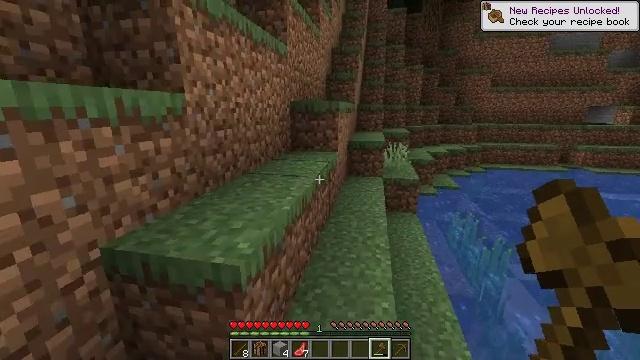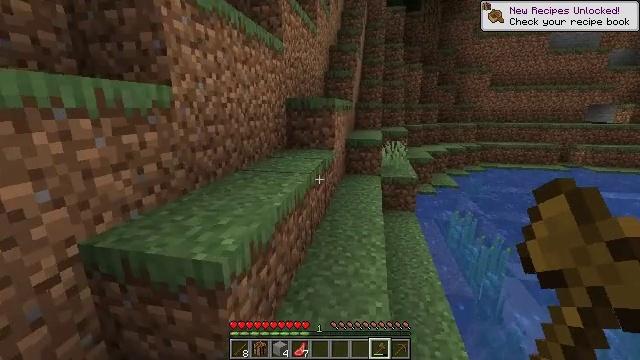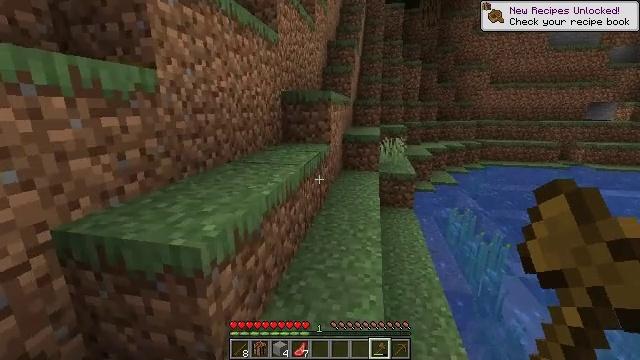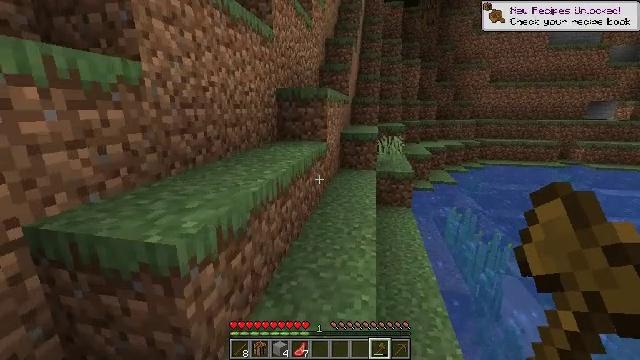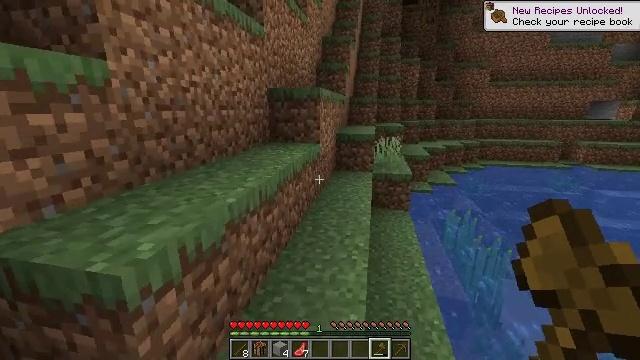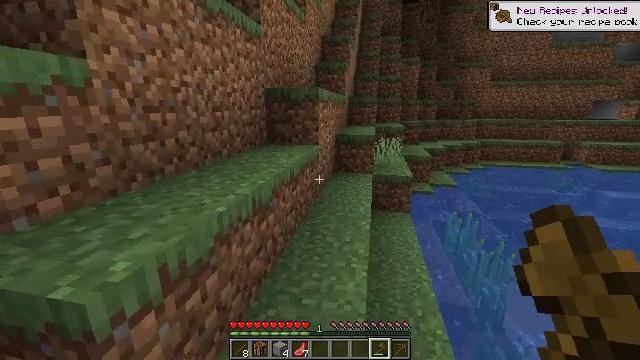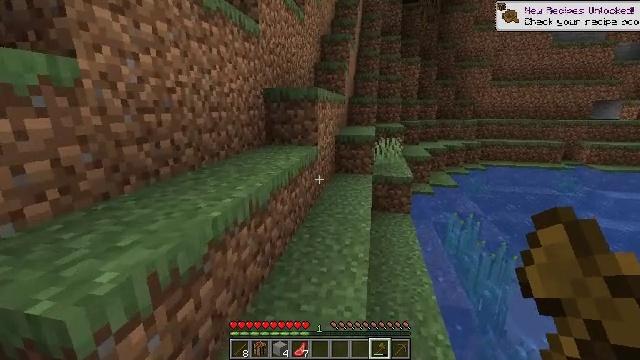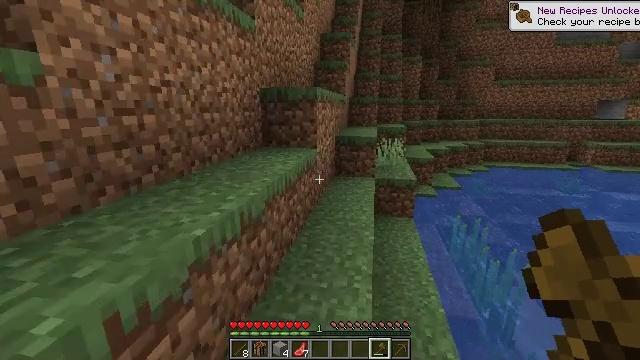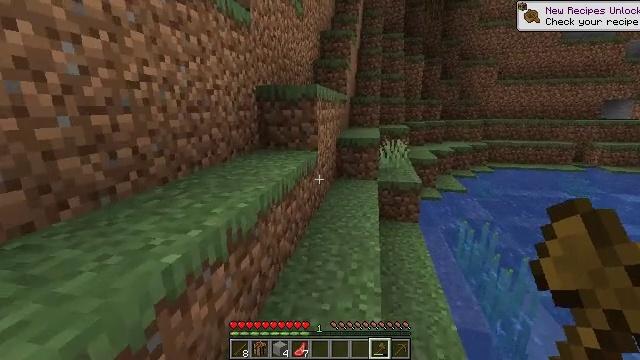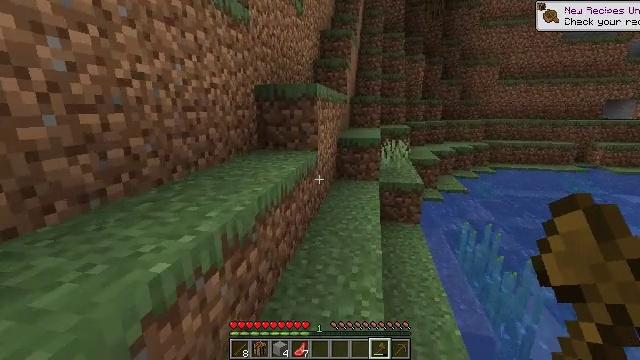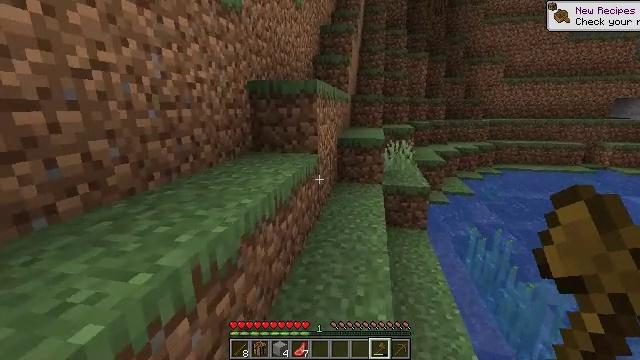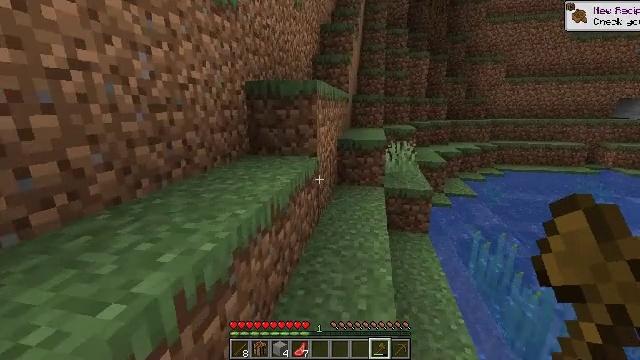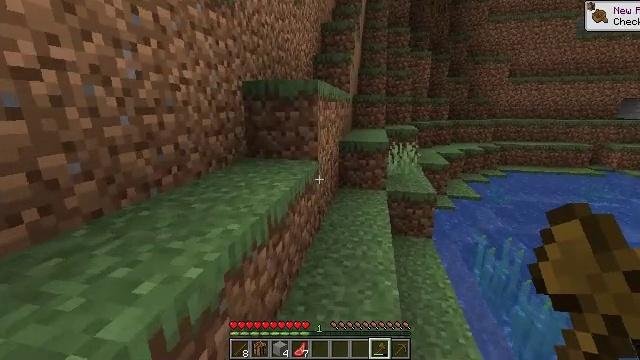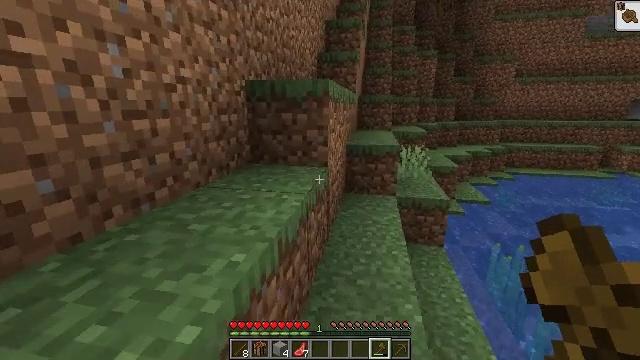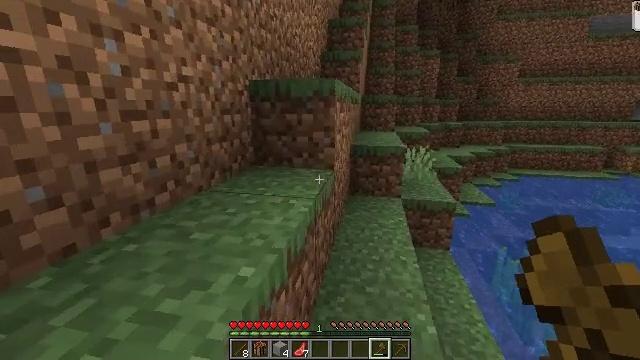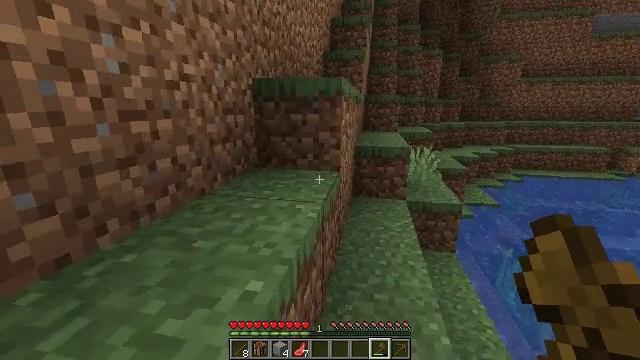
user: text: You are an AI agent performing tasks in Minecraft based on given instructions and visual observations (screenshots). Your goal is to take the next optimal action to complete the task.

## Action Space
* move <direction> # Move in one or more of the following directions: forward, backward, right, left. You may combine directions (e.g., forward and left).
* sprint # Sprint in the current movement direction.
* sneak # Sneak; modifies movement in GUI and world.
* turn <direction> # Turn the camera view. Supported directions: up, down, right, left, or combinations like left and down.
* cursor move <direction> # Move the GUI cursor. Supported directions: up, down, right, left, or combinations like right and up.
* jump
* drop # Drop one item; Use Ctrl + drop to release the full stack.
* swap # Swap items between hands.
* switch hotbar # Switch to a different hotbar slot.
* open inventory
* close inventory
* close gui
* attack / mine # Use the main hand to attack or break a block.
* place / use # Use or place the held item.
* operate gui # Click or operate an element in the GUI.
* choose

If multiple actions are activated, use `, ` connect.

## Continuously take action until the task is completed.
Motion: motion action
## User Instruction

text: Mine grass block from the ground.
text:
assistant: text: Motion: move forward and move right
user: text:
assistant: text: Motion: move forward and move right
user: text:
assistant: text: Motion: move forward and move right
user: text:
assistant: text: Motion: move forward
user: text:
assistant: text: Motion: move forward
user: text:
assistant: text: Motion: move forward
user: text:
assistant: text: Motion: move forward
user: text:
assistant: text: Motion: move forward
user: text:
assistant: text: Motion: move forward
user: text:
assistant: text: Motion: move forward
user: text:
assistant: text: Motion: move forward
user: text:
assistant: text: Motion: move forward and move left
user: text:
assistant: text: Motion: move forward and move left
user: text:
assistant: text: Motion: move forward and move left
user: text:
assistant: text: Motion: move forward and move left
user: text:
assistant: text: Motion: move forward
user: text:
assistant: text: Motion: move forward
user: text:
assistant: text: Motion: move forward
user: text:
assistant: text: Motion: move forward
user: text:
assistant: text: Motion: move forward
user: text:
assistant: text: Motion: move forward
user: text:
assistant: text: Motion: move forward
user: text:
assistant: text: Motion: move forward
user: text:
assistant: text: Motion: move forward
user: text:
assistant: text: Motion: move forward
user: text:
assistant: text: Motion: move forward
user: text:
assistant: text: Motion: move forward
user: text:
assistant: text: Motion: move forward
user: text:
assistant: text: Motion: move forward
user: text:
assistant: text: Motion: move forward and move right